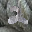
Label: 2